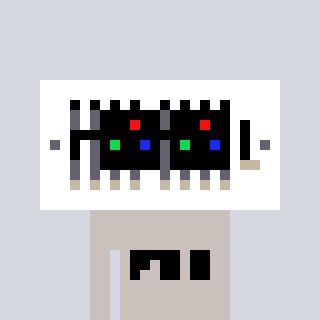
a pixel art character with square black sunglasses, a vent-shaped head and a foggrey-colored body on a cool background